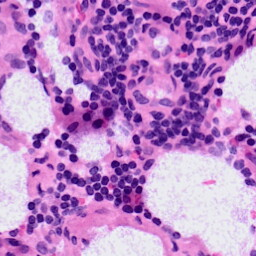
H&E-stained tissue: LymphNode